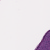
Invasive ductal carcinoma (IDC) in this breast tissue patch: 0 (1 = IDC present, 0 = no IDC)